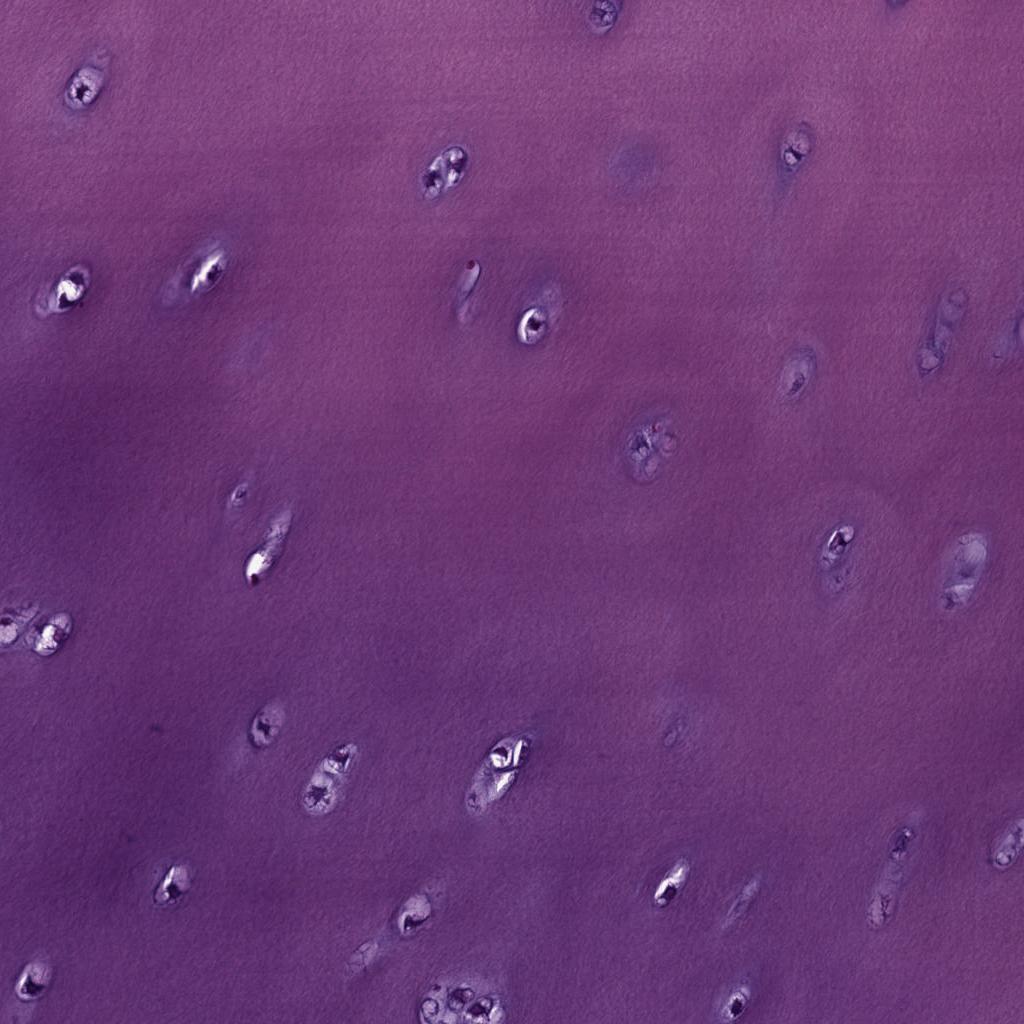
Label: Non-Tumor